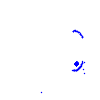
Particle: kaon